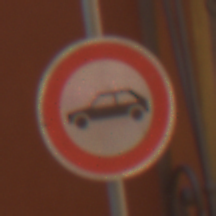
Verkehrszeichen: VerbotPersonenkraftwagen
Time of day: MorningAfternoon
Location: Outdoor (Urban)
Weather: Clear
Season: NotSpecified
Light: Natural